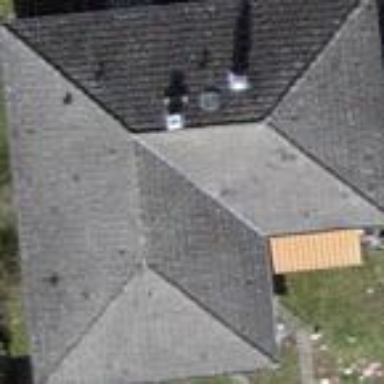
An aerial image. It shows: Simple and straightforward house.